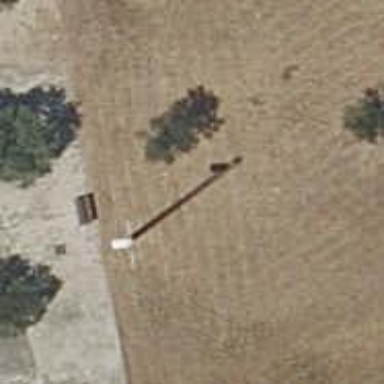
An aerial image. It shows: Mast structure.